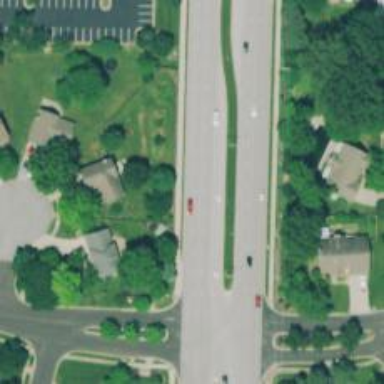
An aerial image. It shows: Dash road marking.